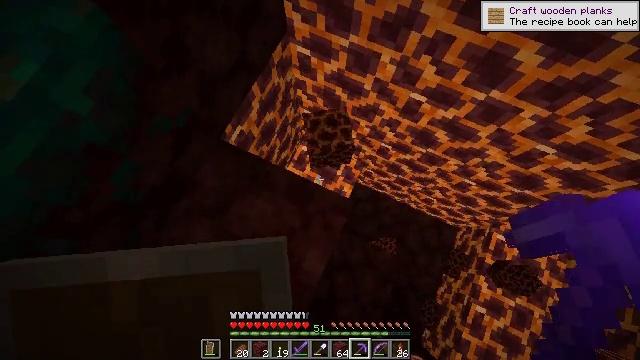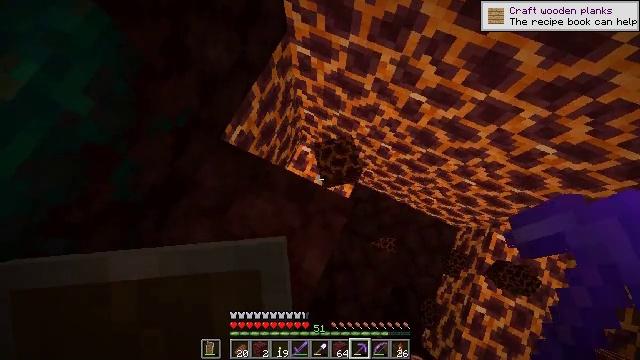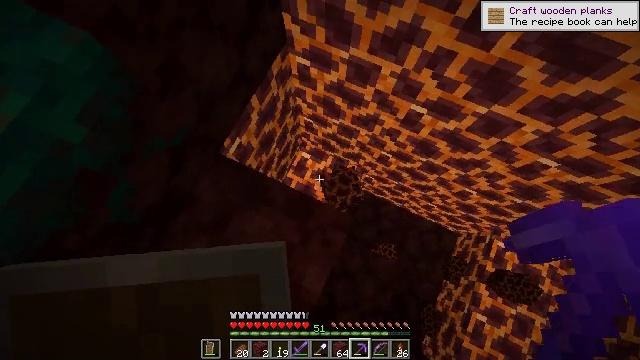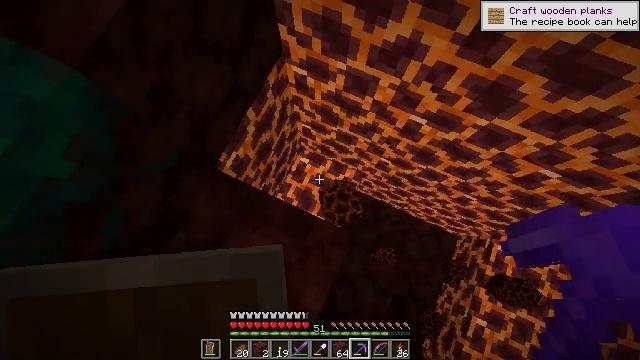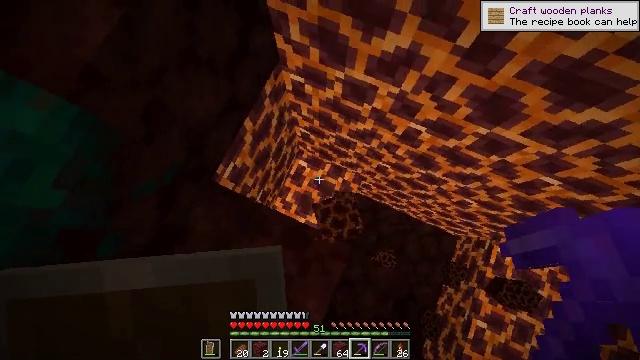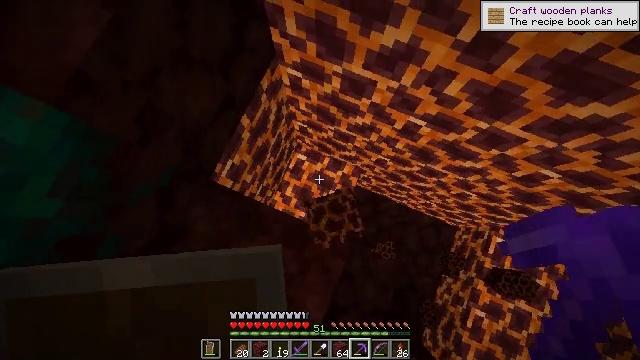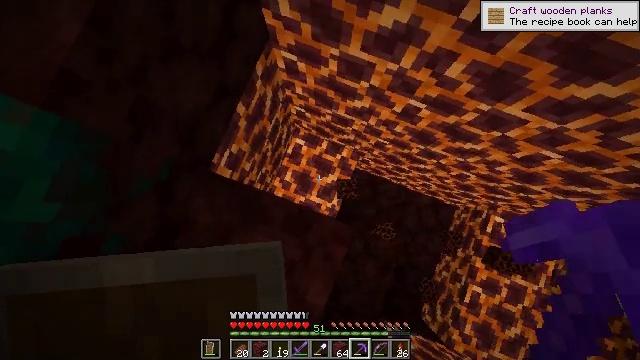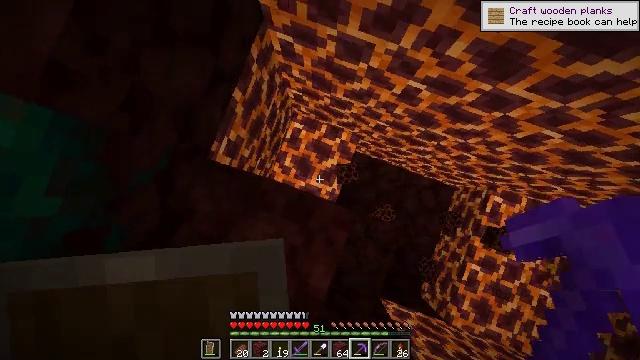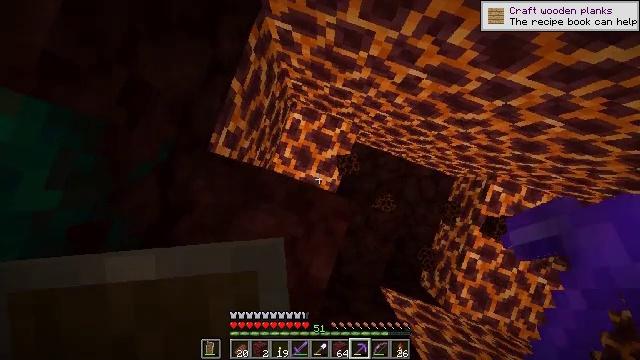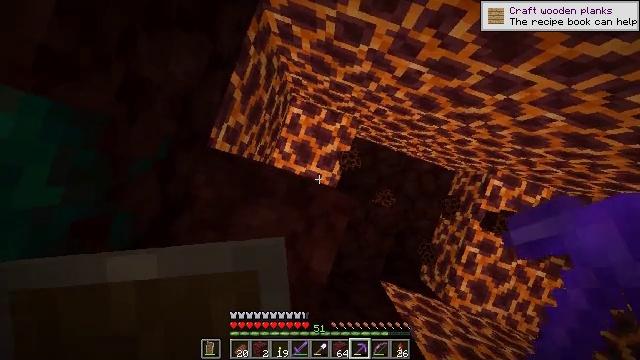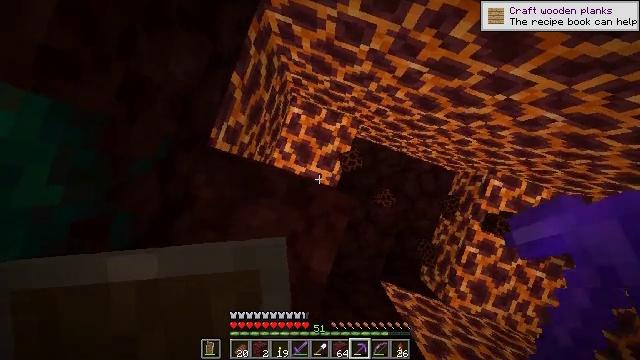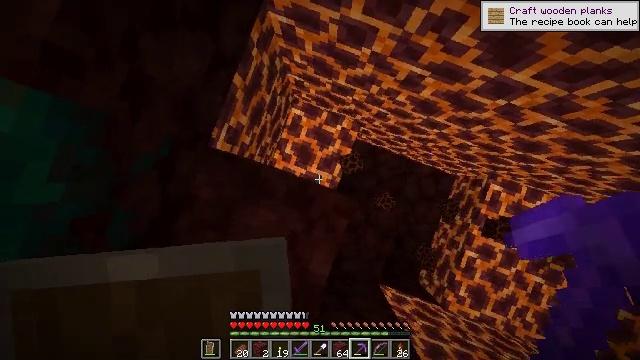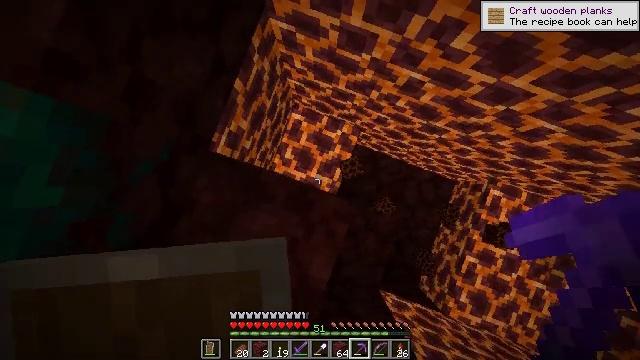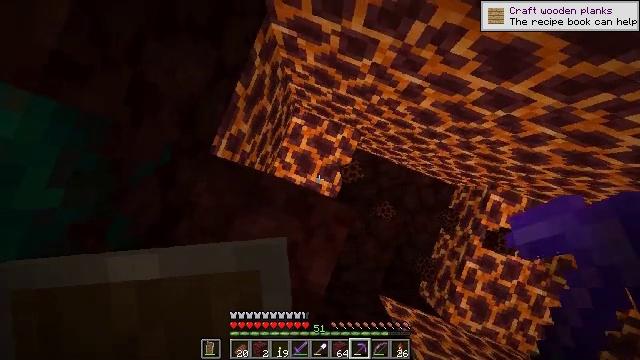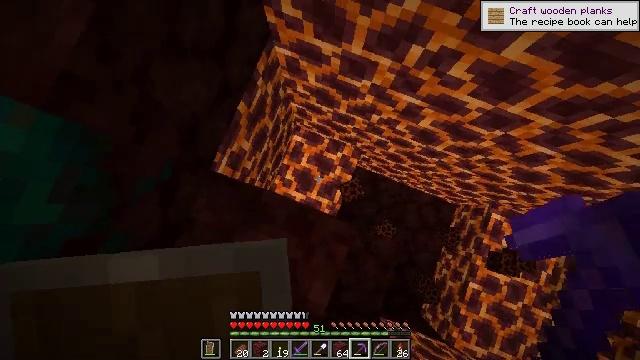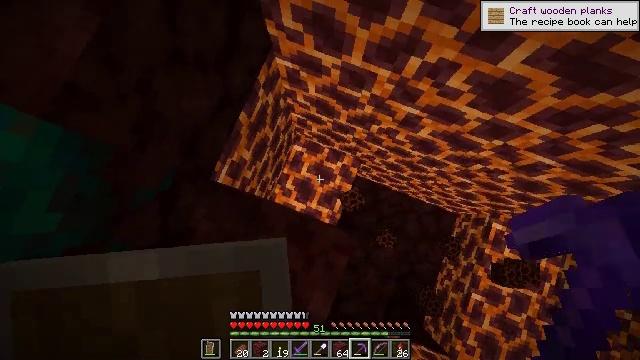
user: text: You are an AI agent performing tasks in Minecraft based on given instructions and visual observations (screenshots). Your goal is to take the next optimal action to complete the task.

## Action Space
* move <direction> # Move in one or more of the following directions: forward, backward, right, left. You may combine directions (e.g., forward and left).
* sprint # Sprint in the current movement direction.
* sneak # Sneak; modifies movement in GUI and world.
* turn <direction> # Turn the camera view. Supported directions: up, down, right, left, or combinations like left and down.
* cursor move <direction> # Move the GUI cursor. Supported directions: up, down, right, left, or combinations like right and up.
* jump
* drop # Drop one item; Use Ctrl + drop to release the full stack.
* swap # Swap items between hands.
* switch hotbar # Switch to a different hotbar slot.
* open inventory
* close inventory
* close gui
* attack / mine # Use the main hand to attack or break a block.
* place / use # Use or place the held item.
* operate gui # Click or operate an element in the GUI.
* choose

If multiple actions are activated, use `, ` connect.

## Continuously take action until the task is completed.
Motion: motion action
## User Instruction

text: Be careful while mining the magma block to avoid taking damage.
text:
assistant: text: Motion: no_op
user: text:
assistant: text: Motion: move forward
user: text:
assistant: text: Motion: move forward
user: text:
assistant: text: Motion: no_op
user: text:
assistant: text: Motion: turn down
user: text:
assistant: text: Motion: turn right and down
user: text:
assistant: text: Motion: turn right and down
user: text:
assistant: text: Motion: turn down
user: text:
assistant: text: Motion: turn down
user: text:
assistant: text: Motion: no_op
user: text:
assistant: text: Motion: no_op
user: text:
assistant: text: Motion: turn up
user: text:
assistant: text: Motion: no_op
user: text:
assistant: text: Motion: turn up
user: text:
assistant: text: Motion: turn up
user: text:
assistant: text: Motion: attack / mine
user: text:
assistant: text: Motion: attack / mine
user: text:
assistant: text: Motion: attack / mine
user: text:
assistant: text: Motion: turn left and down
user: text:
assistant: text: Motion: turn left
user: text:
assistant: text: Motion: turn left and up
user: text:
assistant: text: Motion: turn left and up
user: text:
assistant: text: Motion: turn left and up
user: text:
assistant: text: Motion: turn left and up
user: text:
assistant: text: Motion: turn right
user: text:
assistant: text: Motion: turn right
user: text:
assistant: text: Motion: turn right
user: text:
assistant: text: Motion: turn right and down
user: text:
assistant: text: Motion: no_op
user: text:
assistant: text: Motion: no_op